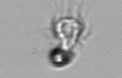
Label: Paratontonia_gracillima